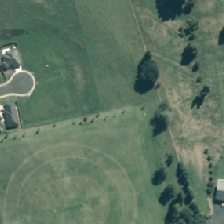
Land cover: urban_parkland